Question: So I trying to build a notification system (CodeIgniter) and not store it in my database by this unique ID. Now I got some problem to using 'SELECT query.

Also this is array stored in "value" row:
'''
[{"id":0,"user_id":"1","comment":"That's a Nice Video.","posttime":<PHONE>,"status":1},{"id":1,"user_id":"4","comment":"Nice to see this..!!","posttime":<PHONE>,"status":1}]
'''
And this is my (not work) query:
'''
$query = $this->db->get_where('post_meta',array('status'=>1),in_array('user_id', $id));
'''
Ideas?
Note: Notification will be sparated by "user_id".
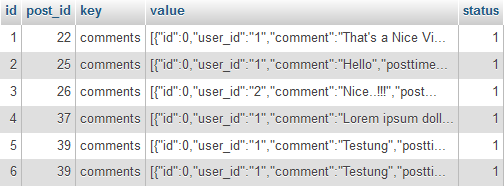
Answer: You should not use 'in_array('user_id', $id)' on that function because it returns boolean.
On the active record page: <URL>' function
'$query = $this->db->get_where('mytable', array('id' => $id), $limit, $offset);'
Notice how the third parameter takes which talks about the number of data you'll receive. (Leaving this blank will return you all data).
---
If you just want to get the data with 'status = 1', use the following:
'''
$query = $this->db->get_where('post_meta',array('status'=>1));
'''
If you want to get the data with 'status = 1' and 'user_id = $id', use the following:
'''
$this->db->like('value', '"user_id":"'.$id.'"');
$query = $this->db->get_where('post_meta',array('status'=>1));
'''
The solution above is not the best, but it should work.
The '$this->db->like()' function will create rules to get data in 'value' row which has '"user_id":"$id"' where is the value that you define.
---
I usually get all the data and then use PHP to group them into its own array. I think it's cheaper than relying on database to do that (Correct me if i'm wrong).
So use the first code:
'''
$query = $this->db->get_where('post_meta',array('status'=>1));
'''
Then iterate them using 'foreach()' or whatever you find convenient.
'''
$data = array();
foreach($query as $k=>$v) {
// Run a function to get User ID
$user_id = your_function_here($v->value);
if(!isset($data[$user_id]))
$data[$user_id] = array();
// This is just some example to group them together, you can optimize it to your own liking
array_push($data[$user_id],$v);
}
'''
'your_function_here()' is your function to get the user_id from 'value' row on your database.